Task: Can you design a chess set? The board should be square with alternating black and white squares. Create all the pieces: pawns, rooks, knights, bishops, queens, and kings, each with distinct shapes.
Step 4797:
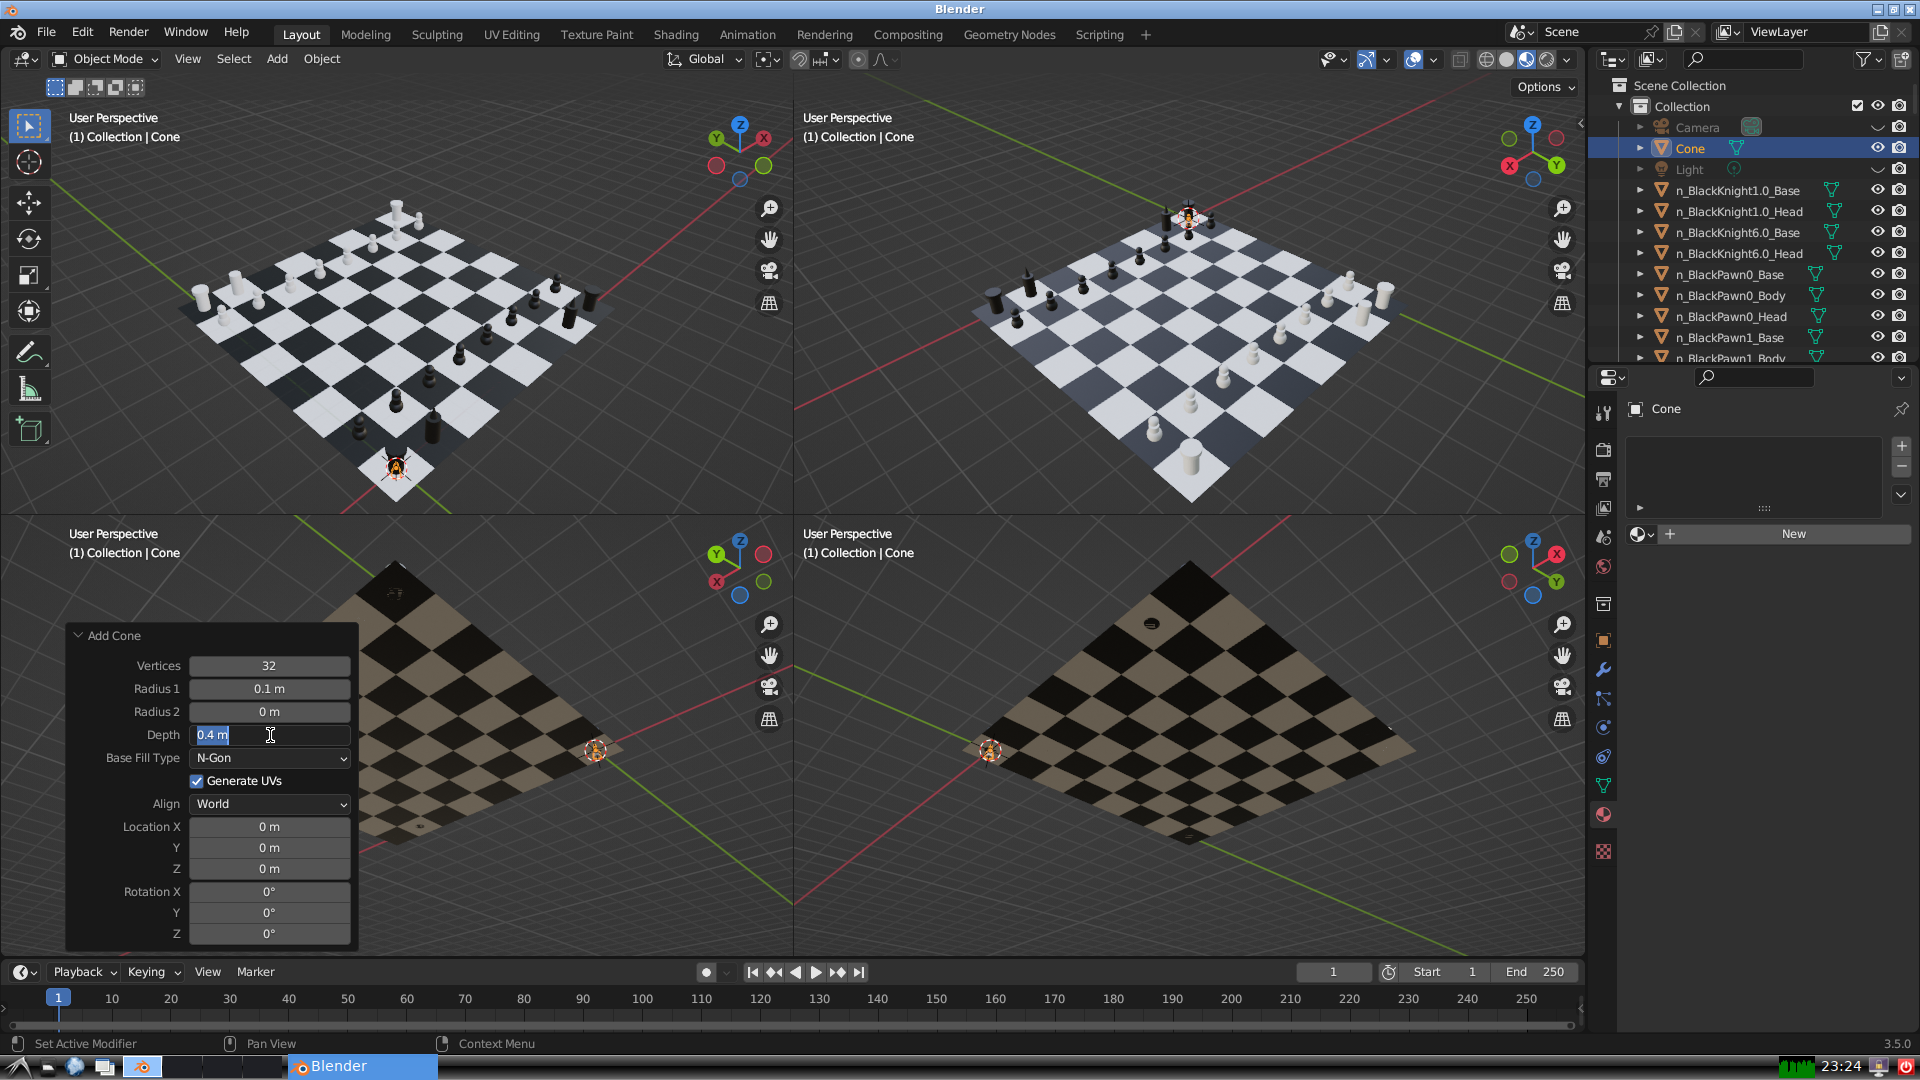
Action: input_text: 0.4